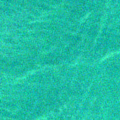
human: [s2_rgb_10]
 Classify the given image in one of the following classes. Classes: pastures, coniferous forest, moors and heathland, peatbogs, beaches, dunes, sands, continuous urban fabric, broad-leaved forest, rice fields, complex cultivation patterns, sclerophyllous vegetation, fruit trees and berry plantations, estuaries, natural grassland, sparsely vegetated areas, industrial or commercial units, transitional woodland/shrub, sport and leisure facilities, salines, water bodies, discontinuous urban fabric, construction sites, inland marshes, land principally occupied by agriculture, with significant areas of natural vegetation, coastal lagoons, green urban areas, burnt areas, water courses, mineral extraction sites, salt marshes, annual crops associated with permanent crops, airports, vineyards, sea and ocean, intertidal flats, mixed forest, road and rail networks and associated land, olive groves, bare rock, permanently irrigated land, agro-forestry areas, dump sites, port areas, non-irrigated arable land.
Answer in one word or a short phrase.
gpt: sea and ocean